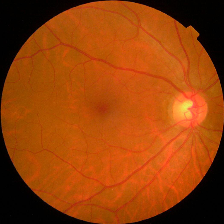
Diabetic retinopathy grade: No DR